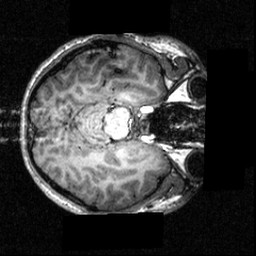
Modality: T1w
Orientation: axial
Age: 18
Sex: male
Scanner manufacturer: siemens
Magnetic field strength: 3.951 T
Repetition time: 1.5 s
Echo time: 0.00335 s